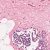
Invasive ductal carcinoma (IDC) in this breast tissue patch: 0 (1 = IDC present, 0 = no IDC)